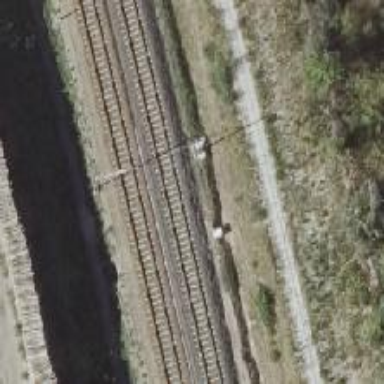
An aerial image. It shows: Milestone along the railway with catenary mast.